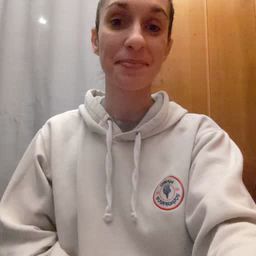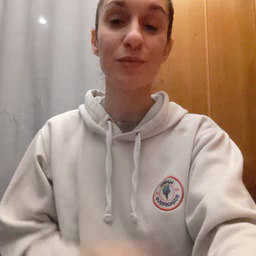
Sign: drink